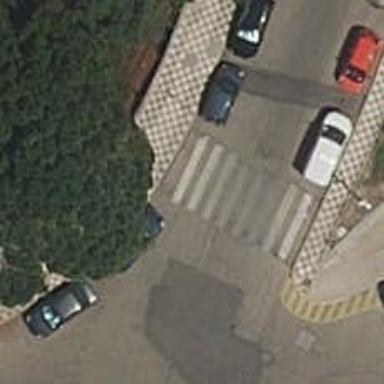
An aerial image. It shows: Uncontrolled zebra crossing on the road.